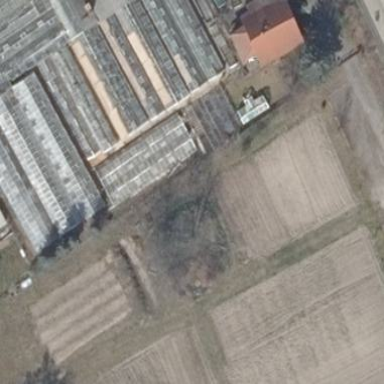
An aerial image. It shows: Greenhouse.